Question: So I've been trying to understand Big O notation as well as I can, but there are still some things I'm confused about. So I keep reading that if something is O(n), it is referring to the worst-case of an algorithm, , which is why we can say the best-case of insertion sort for example is O(n). However, I can't really make sense of what that means. I know that if the worst-case is O(n^2), it means that the function that represents the algorithm in its worst case grows no faster than n^2 (there is an upper bound). But if you have O(n) as the best case, how should I read that as? In the best case, the algorithm grows no faster than n? What I picture is a graph with n as the upper bound, like

If the best case scenario of an algorithm is O(n), then n is the upper bound of how fast the operations of the algorithm grow in the best case, so they cannot grow faster than n...but wouldn't that mean that they grow as fast as O(log n) or O(1), since they are below the upper bound? That wouldn't make sense though, because O(log n) or O(1) is a better scenario than O(n), so O(n) WOULDN'T be the best case? I'm so lost lol
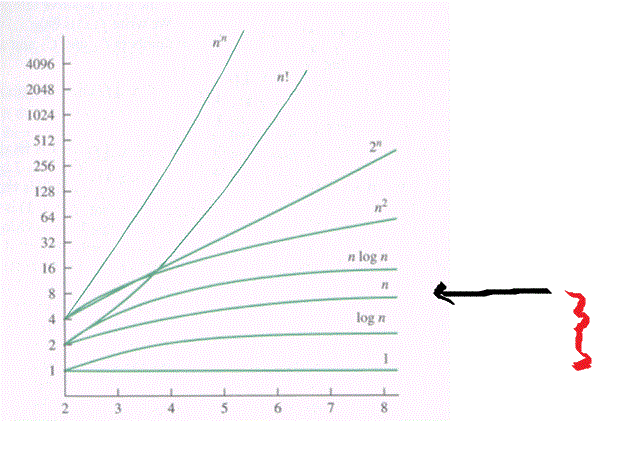
Answer: Big-O, Big-Th, Big-O are independent from worst-case, average-case, and best-case.
The notation f(n) = O(g(n)) means f(n) grows .
The notation f(n) = O(g(n)) means f(n) grows .
The notation f(n) = Th(g(n)) means both of the above are true.
Note that f(n) here may represent the best-case, worst-case, or "average"-case running time of a program with input size n.
Furthermore, "average" can have many meanings: it can mean the or the ("expected" time), or it can mean (amortized time), or both, or something else.
Often, people are interested in the running time of a program, (so if something costs initially but only costs 1 time for the next elements, it averages out to a cost of 2 per element). The most useful thing to measure here is the on the worst-case time; so, typically, when you see someone asking for the Big-O of a program, this is what they're looking for.
Similarly, to prove a problem is inherently difficult, people might try to show that the (or perhaps average-case) running time is a certain amount (for example, exponential).
You'd use Big-O notation for these, because you're looking for lower bounds on these.
However, there is no special relationship between worst-case and Big-O, or best-case and Big-O.
Both can be used for either, it's just that one of them is more typical than the other.
So, upper-bounding the case isn't terribly useful. Yes, if the algorithm takes O(n) time, then you can say it's O(n) in the best case, as well as on average, as well as the worst case. That's a perfectly fine statement, except is usually very trivial and hence not interesting in itself.
Furthermore, note that f(n) = n = O(n) -- this is technically correct, because f grows more slowly than n, but it is because it is not the upper bound -- there's a very obvious upper bound that's more useful than this one, namely O(n). So yes, you're perfectly welcome to say the best/worst/average-case running time of a program is O(n!). That's mathematically perfectly correct. It's just useless, because when people ask for Big-O they're interested in the upper bound, not just a random upper bound.
It's also worth noting that to describe the running-time of a program as f(n). . For example, it may be that queries are trivially easy to answer, whereas queries take a long time to answer.
In that case, you can't just give as a function of -- it would depend on other variables as well. In the end, remember that this is just a set of mathematical tools; it's your job to figure out how to apply it to your program and to figure out . Using tools in a useful manner needs some creativity, and math is no exception.